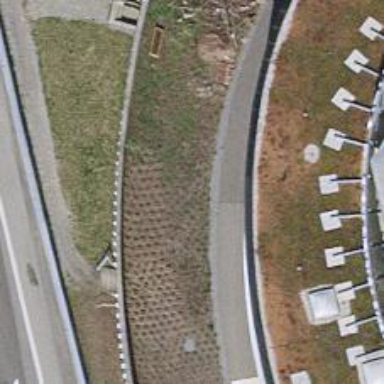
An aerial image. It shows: Tunnel with one electrified rail track located in service yard.